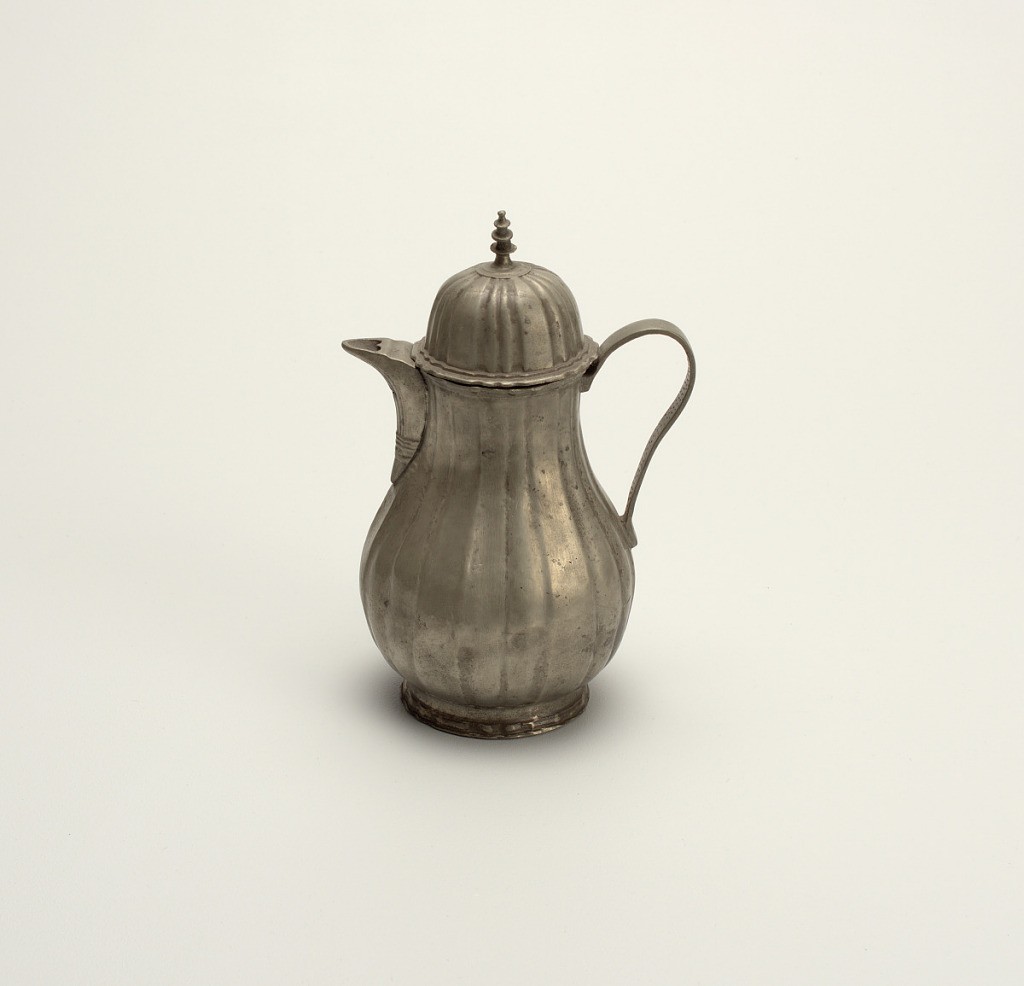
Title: Coffeepot with Inset
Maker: Johann Christian Ibert
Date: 1760
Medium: pewter
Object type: coffeepot
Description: a) On shaped flaring foot a pyriform body with grouped vertical gadrooning. Spout attached to body and decorated with incised lines and relief bands. Hinged dome cover with tall finial. Strap handle. b) Cylinder-shaped inset, does not belong with pot